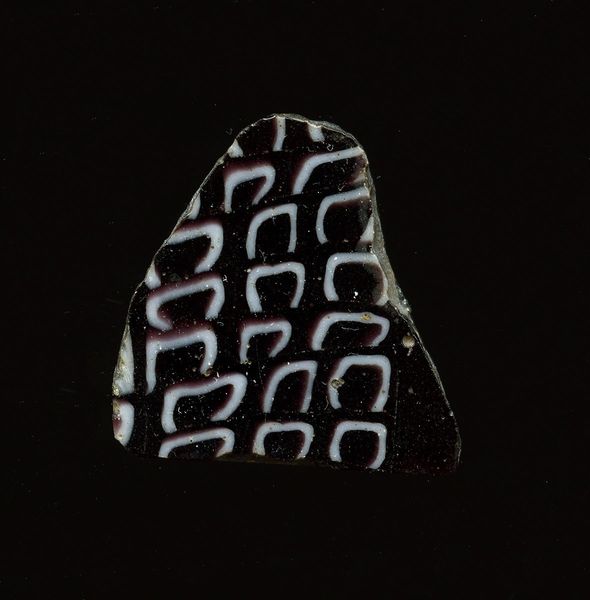
Titel: Mosaikglasfragment
Standort: Hamburg
Institution: Museum für Kunst und Gewerbe Hamburg
Schlagwörter: glas, antike, geschnitten, mosaik, wandschmuck, kaiserzeit, gepresst, bodenbeläge, frühe kaiserzeit, prinzipat, römische, mittlere, späte